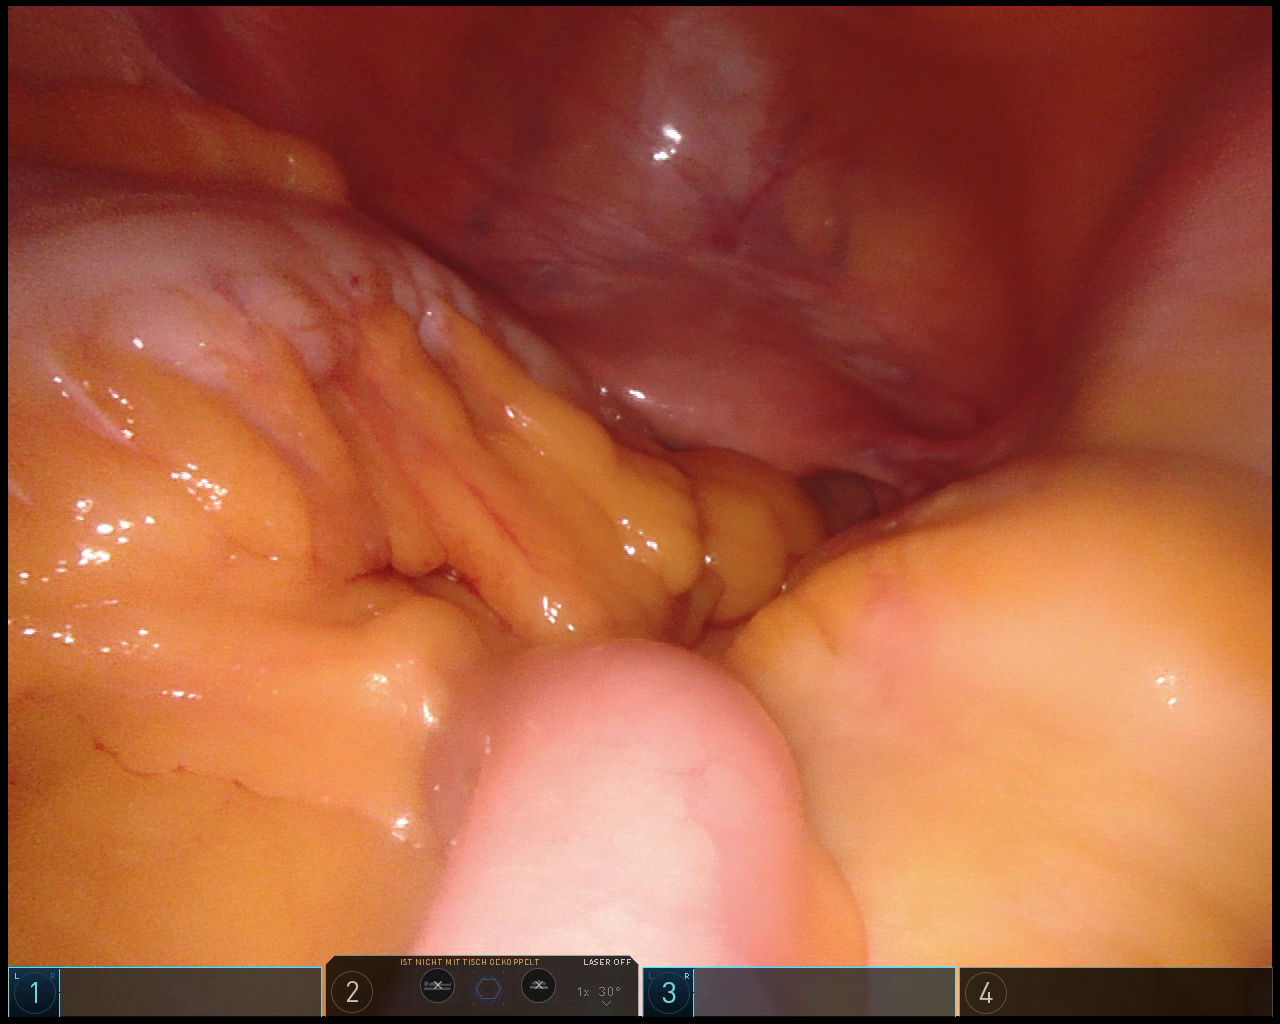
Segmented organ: small_intestine
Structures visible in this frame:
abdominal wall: yes
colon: yes
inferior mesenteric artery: no
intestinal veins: no
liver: no
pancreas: no
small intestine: yes
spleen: no
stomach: no
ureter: no
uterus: yes
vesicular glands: no